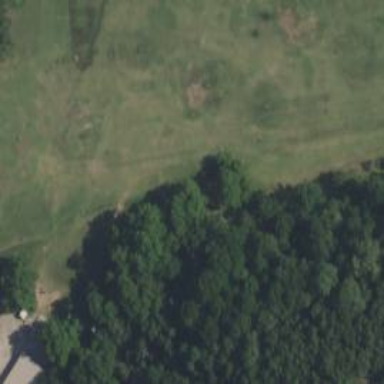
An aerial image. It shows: Grassy area designated as driving range for golf.